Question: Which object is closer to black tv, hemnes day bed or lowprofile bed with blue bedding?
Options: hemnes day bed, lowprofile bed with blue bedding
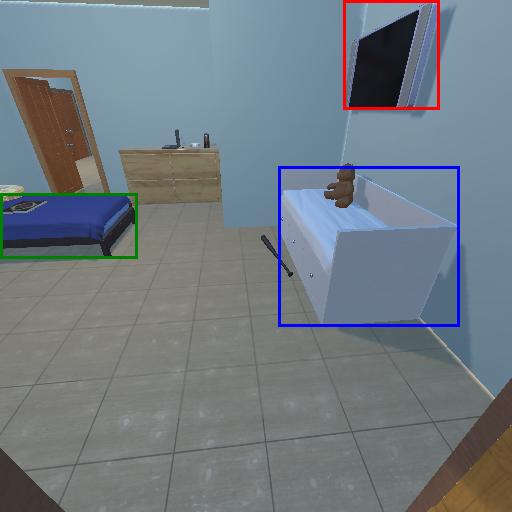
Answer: hemnes day bed